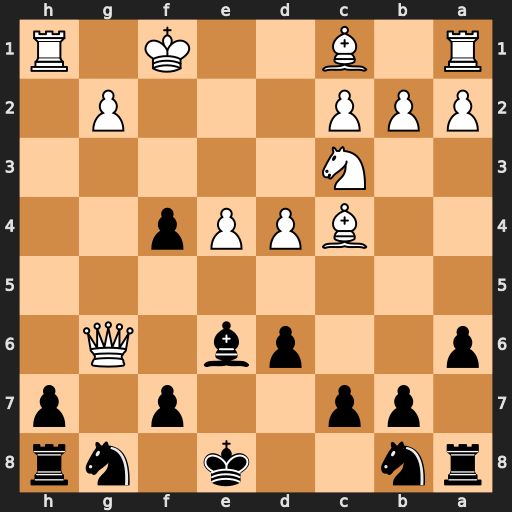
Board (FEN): rn2k1nr/1pp2p1p/p2pb1Q1/8/2BPPp2/2N5/PPP3P1/R1B2K1R
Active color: b
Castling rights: kq
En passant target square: -
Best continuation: Bxc4+ Kg1 fxg6